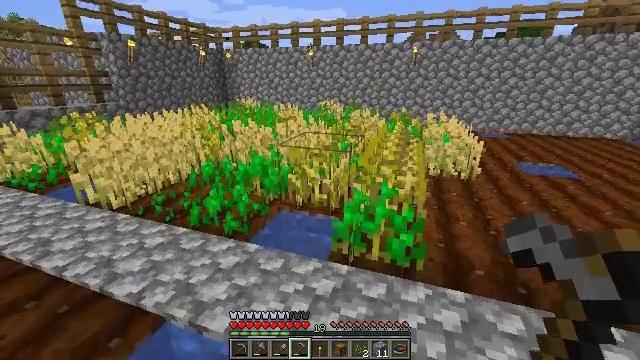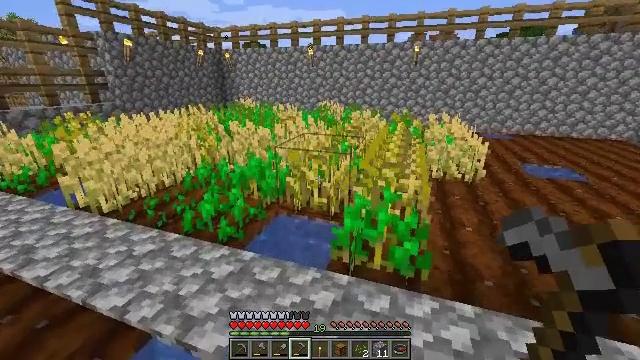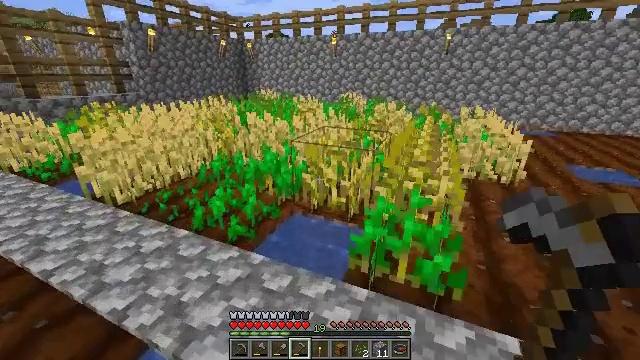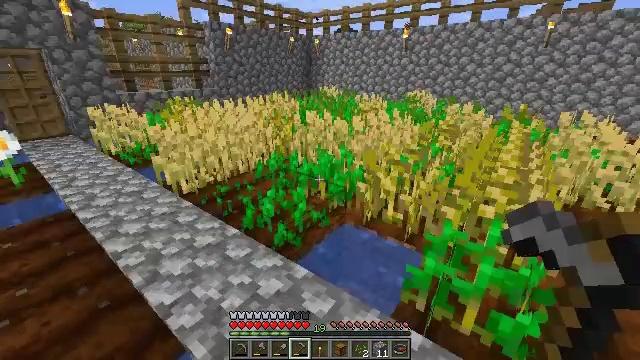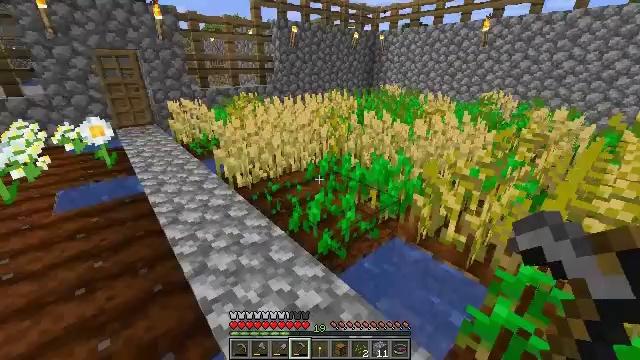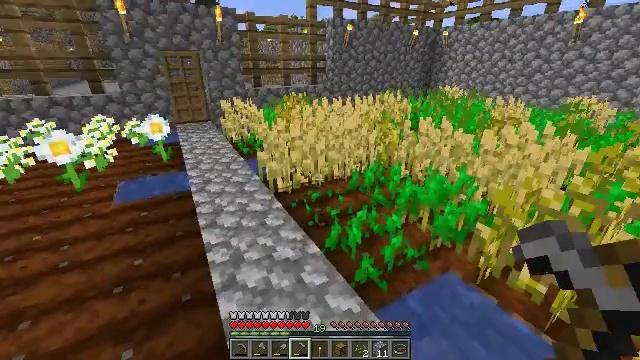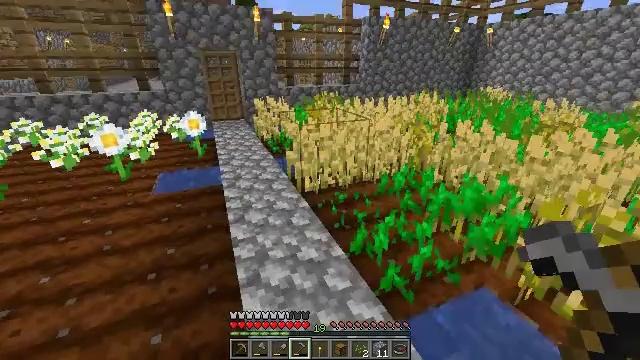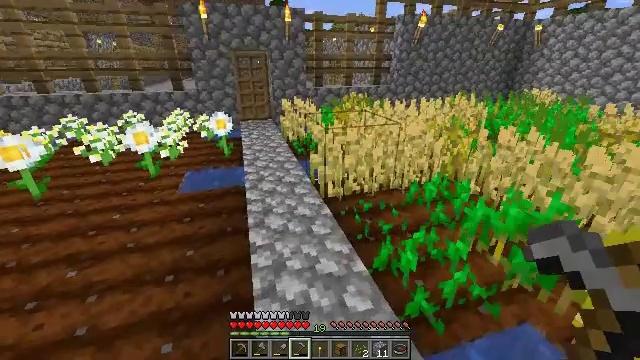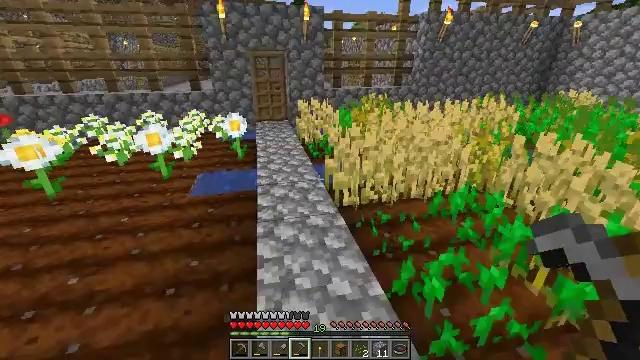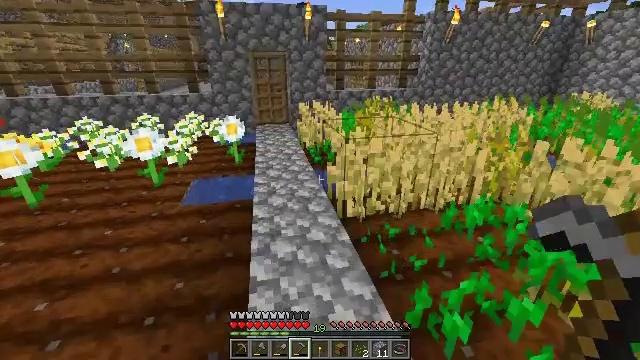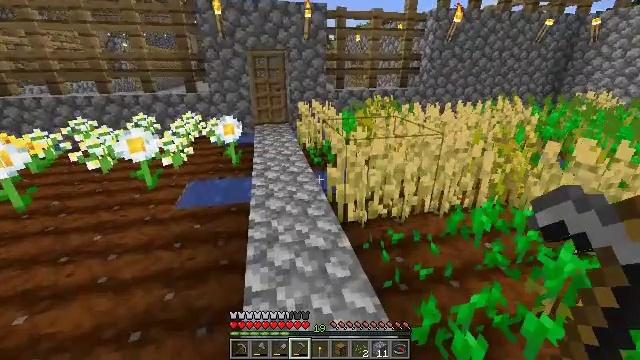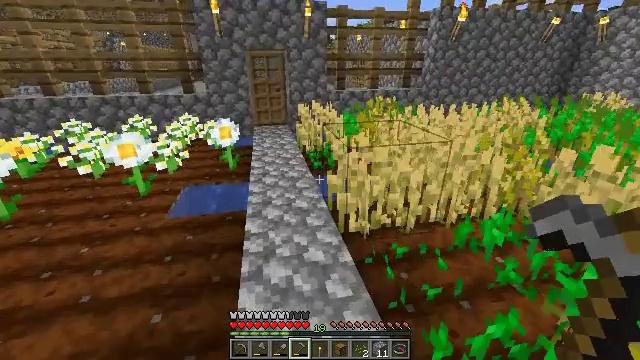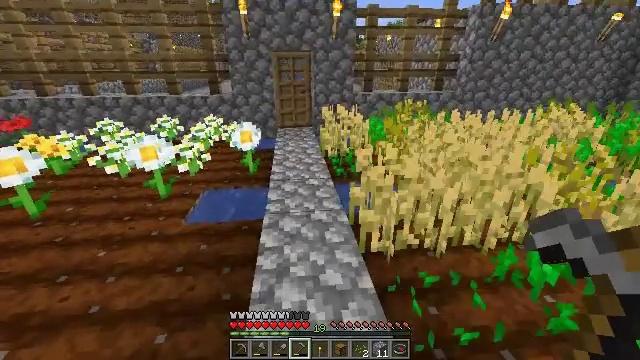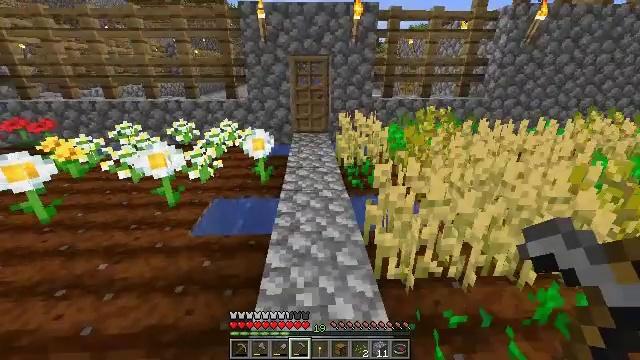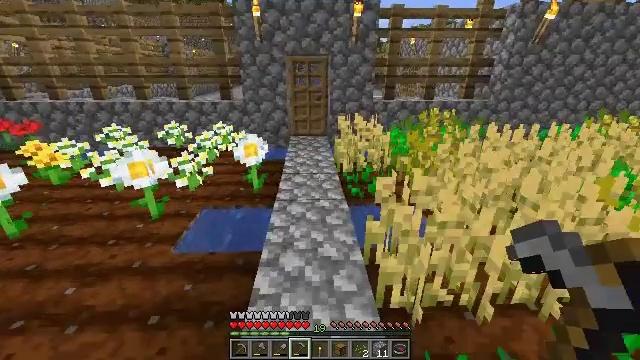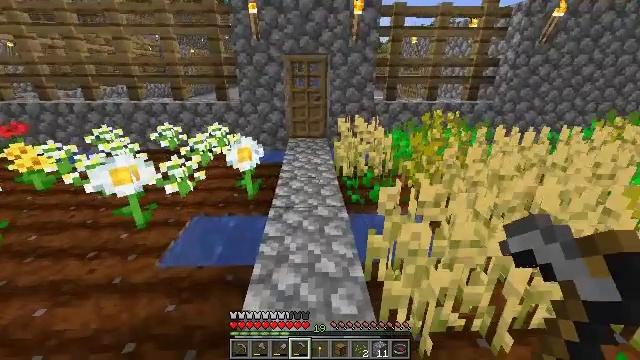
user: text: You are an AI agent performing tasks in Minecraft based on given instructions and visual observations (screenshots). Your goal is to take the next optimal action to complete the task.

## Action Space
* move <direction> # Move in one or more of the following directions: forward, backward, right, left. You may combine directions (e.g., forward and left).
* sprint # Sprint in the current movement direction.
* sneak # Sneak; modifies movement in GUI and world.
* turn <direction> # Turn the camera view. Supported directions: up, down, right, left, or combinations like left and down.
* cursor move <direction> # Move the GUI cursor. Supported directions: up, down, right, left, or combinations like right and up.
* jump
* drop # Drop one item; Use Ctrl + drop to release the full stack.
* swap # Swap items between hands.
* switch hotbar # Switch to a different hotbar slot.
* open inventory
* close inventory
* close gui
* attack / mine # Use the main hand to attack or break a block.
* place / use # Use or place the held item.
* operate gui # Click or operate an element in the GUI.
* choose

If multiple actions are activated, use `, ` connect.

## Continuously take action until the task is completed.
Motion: motion action
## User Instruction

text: Pick up the oxeye daisy.
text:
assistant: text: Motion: move forward
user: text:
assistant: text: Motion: move forward, turn left and down
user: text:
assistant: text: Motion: move forward, turn left
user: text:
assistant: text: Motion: move forward, turn left
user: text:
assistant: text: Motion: move forward, turn left
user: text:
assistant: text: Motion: move forward, turn left
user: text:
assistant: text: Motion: move forward, turn left
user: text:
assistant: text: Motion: move forward, turn left
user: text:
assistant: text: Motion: move forward
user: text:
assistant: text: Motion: move forward
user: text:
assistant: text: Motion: move forward
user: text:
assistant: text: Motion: move forward, turn left
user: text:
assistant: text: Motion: move forward, turn left
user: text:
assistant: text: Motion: move forward
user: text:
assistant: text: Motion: move forward
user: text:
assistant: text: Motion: move forward
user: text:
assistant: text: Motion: move forward
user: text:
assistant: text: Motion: move forward
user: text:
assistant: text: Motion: move forward
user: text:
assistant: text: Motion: move forward, turn left
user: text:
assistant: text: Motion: move forward, turn left and down
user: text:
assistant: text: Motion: move forward, turn left and down
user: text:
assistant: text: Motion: move forward, turn left and down
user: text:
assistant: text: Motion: turn left
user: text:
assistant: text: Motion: turn left
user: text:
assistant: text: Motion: turn left
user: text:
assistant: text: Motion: turn left
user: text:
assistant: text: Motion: no_op
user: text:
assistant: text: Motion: attack / mine
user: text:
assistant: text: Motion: attack / mine